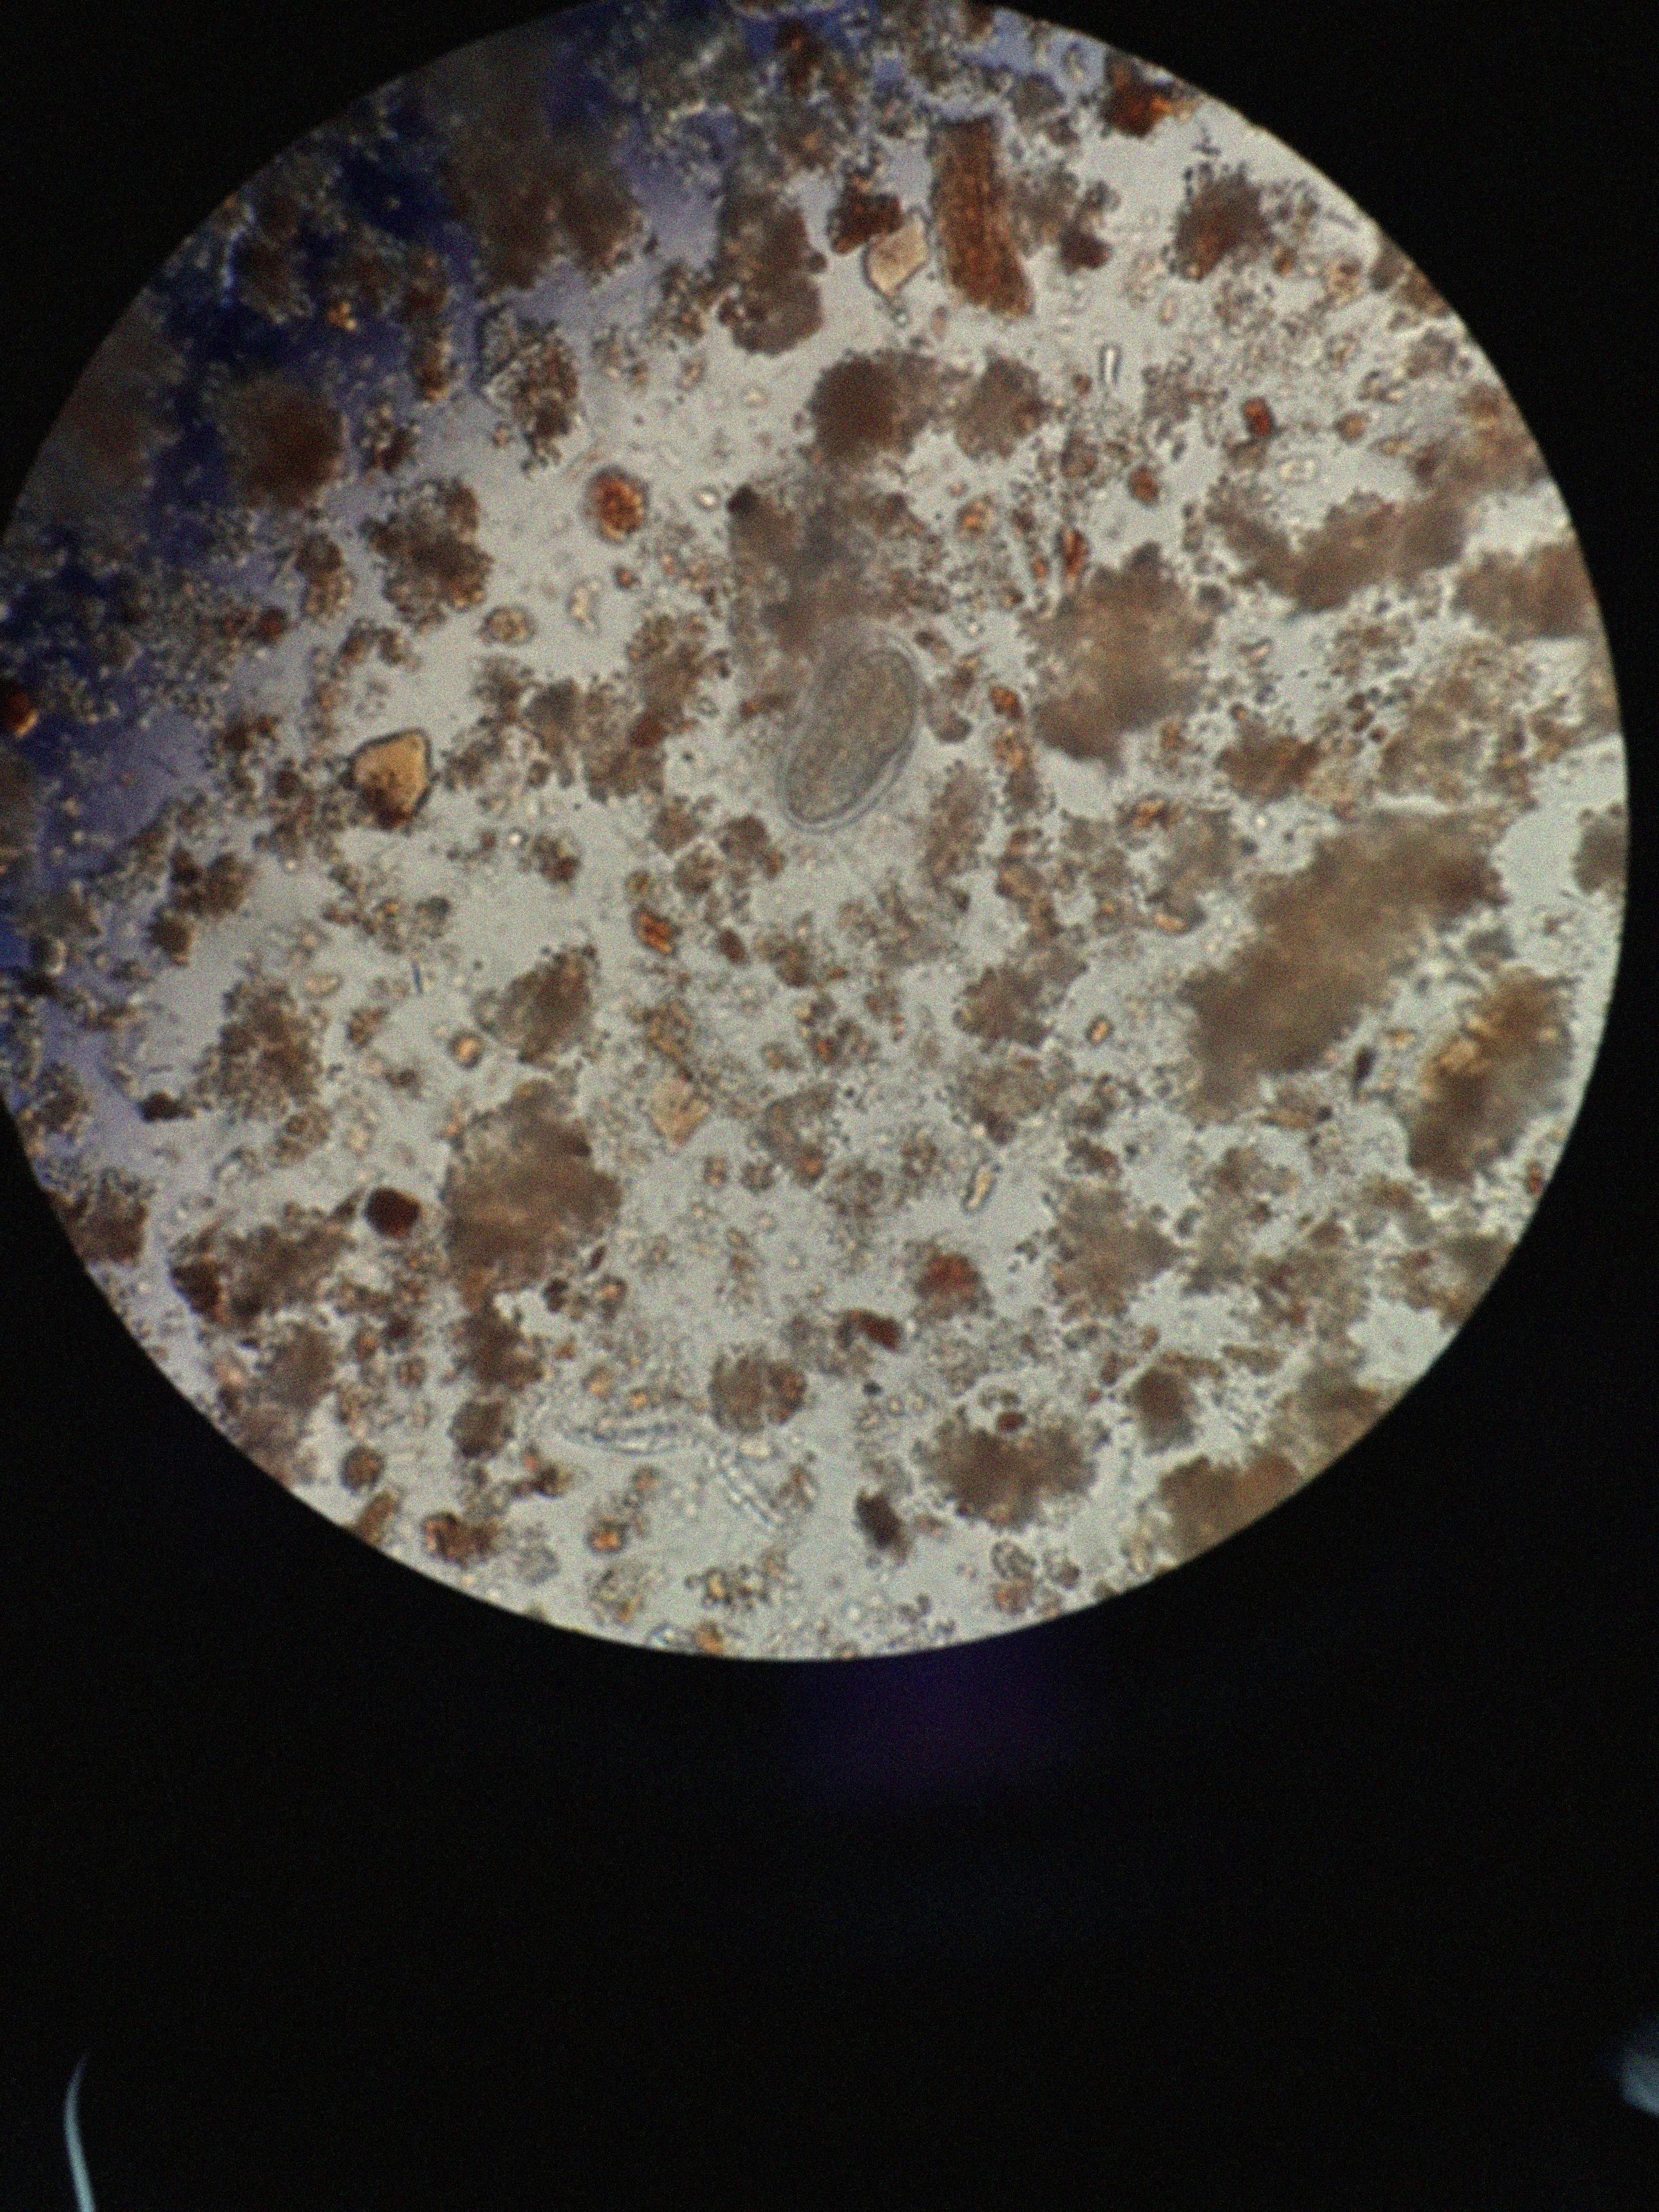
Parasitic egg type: Hookworm egg